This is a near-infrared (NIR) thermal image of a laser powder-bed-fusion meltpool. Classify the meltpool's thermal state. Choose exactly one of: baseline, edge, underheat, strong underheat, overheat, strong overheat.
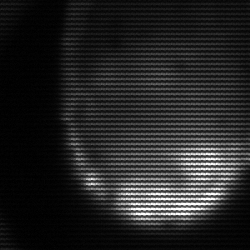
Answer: edge